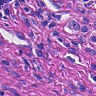
Metastatic tissue present: yes